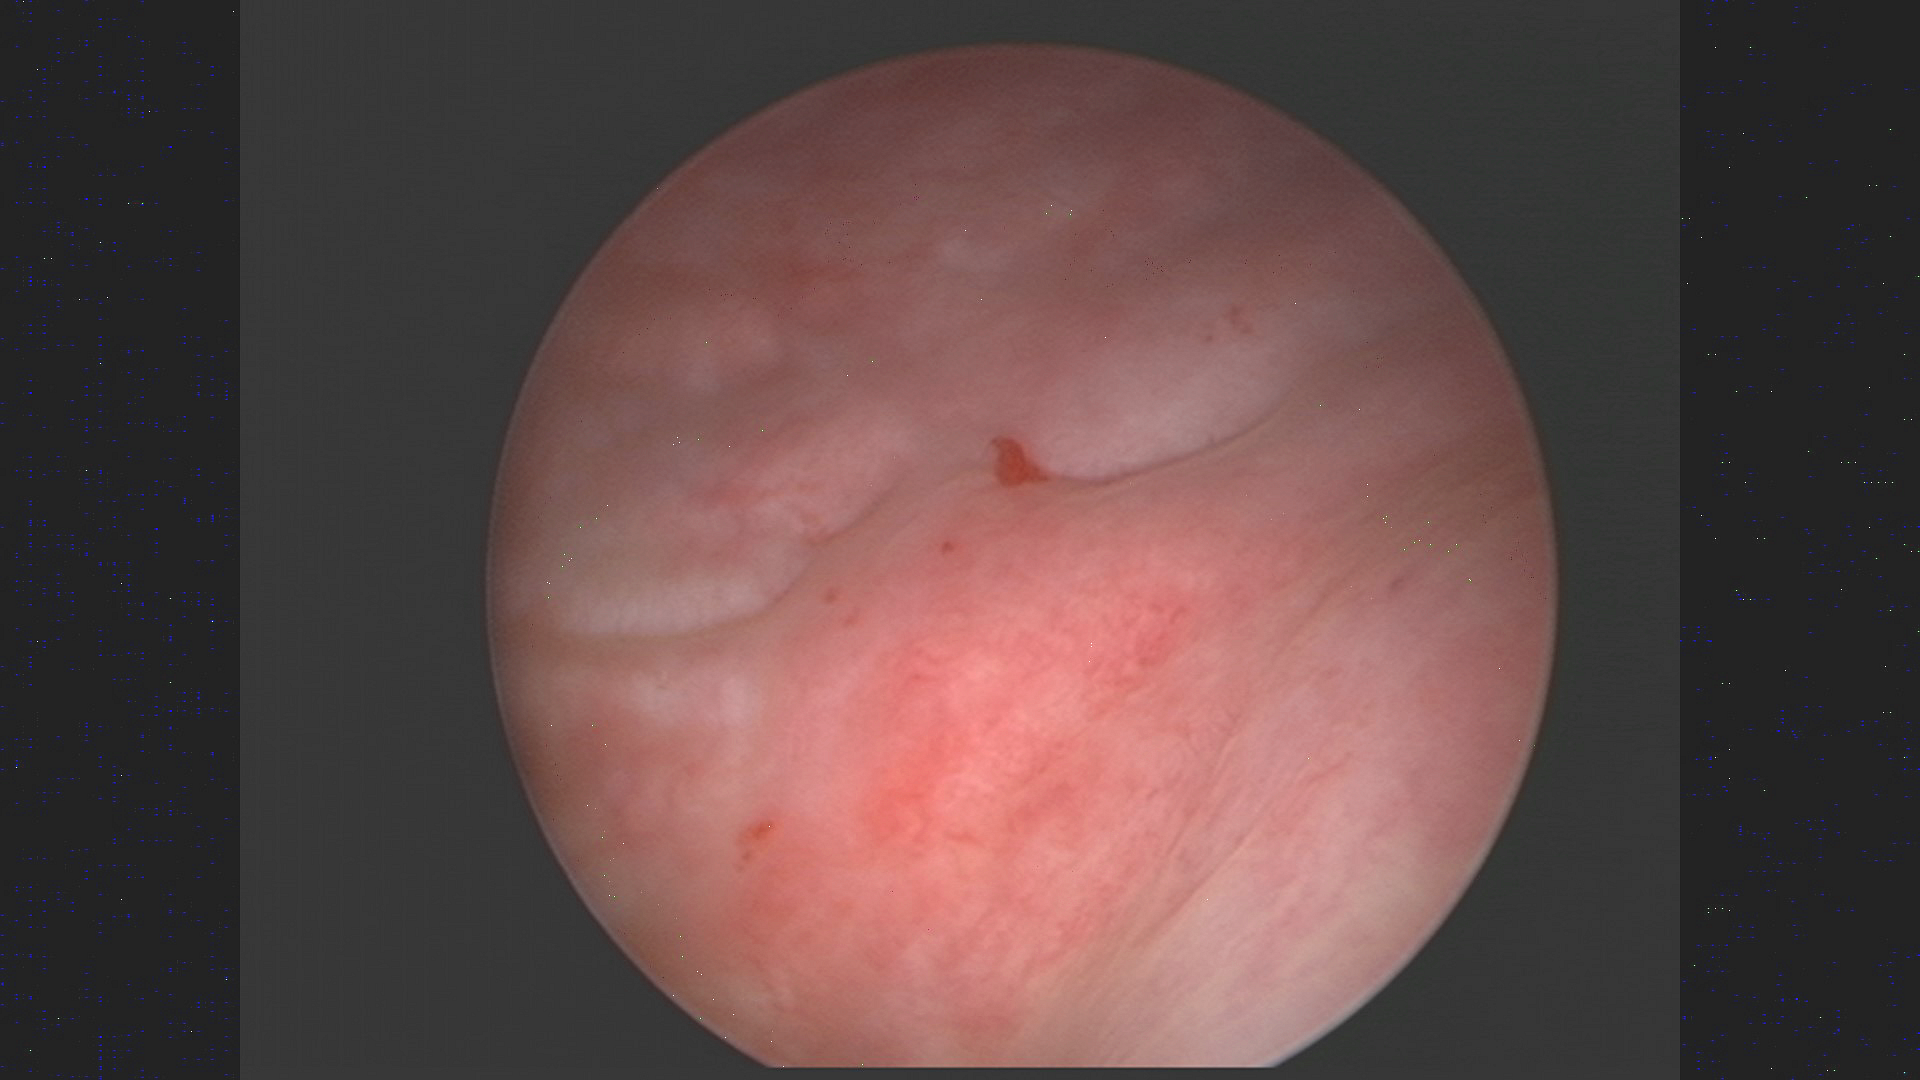
Modality: WLC
Class: Malignant
Subclass: CIS
Lesion: L1
Stage: Tis
Morphology: Non-papillary
Bladder cancer association: Yes